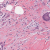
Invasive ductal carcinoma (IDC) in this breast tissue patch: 1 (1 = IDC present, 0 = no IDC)